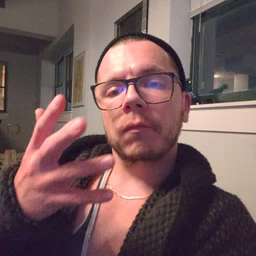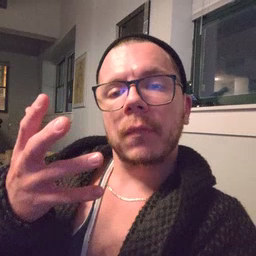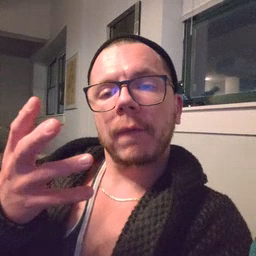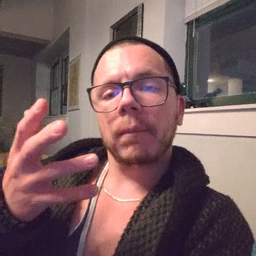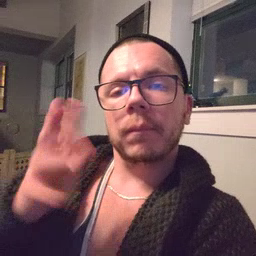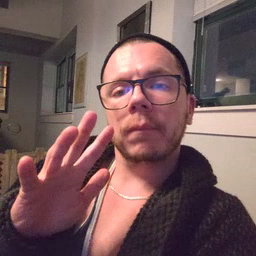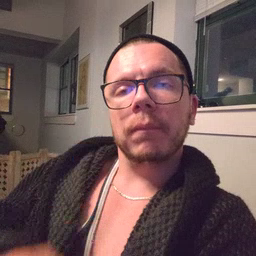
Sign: finish